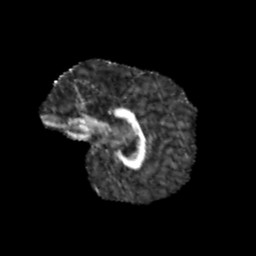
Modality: FA
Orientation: sagittal
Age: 9
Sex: female
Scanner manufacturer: siemens
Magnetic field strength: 3 T
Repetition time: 3.8 s
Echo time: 0.07 s